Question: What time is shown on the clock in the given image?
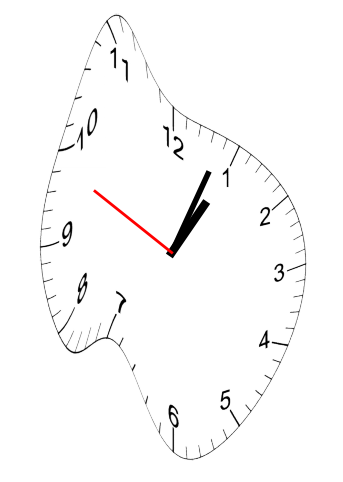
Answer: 01:03:49